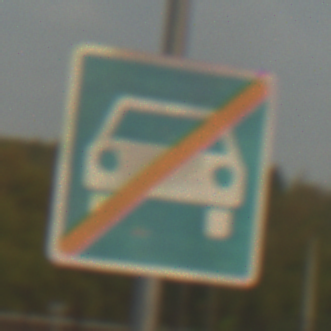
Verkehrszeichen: EndeKraftfahrstrasse
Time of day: SunriseSunset
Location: Outdoor (Suburban)
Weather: PartlyCloudy
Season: NotSpecified
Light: Natural